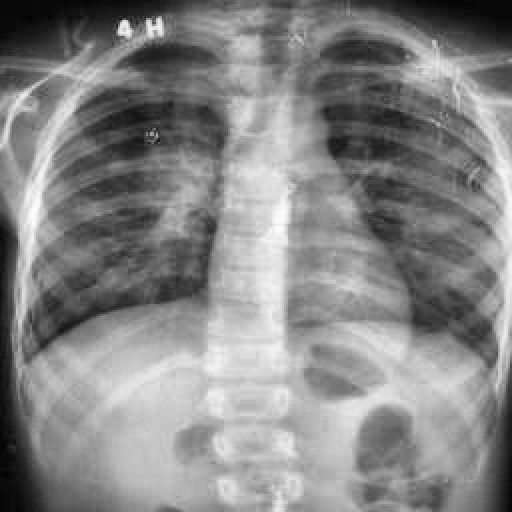
Finding: TUBERCULOSIS